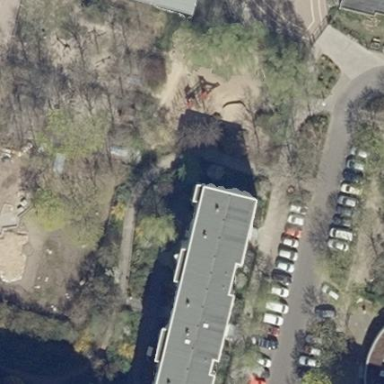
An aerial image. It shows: Flat-roofed apartment building.